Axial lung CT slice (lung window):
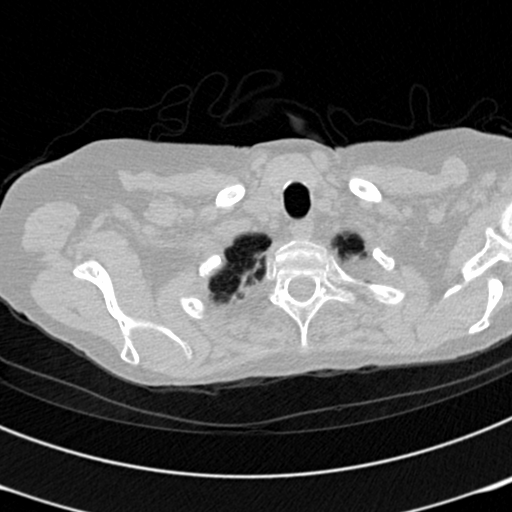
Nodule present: no